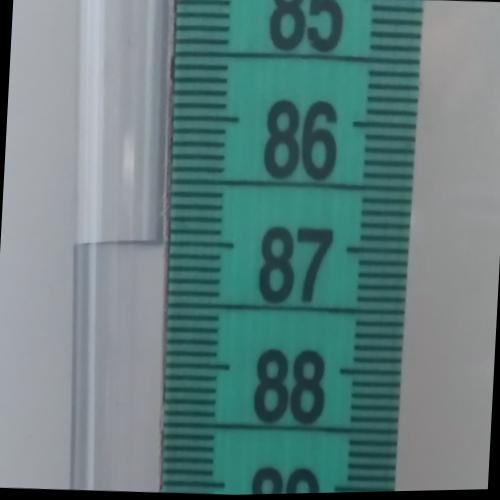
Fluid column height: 87.0 cm